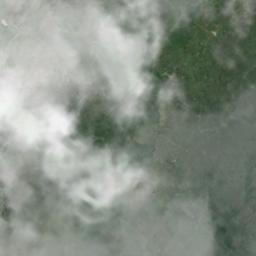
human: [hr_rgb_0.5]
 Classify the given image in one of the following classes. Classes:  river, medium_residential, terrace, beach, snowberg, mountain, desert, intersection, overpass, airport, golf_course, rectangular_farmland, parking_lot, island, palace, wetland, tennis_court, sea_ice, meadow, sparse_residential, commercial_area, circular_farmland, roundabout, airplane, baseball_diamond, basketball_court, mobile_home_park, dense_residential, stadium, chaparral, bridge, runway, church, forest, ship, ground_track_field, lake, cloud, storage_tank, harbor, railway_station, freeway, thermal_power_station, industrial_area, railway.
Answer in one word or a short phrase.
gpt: cloud